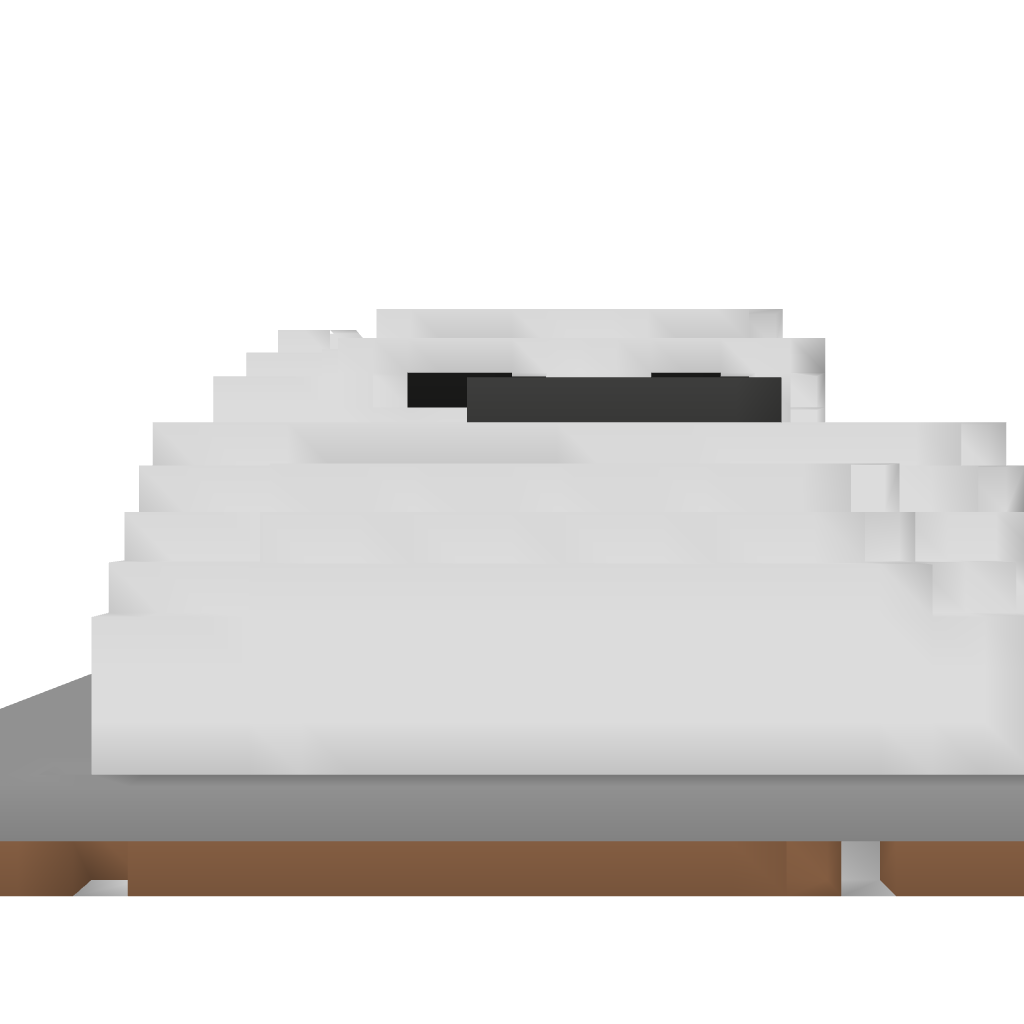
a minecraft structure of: Modern/Futurist Army Base